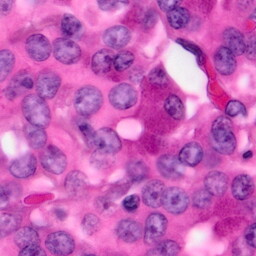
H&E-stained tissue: Pancreatic